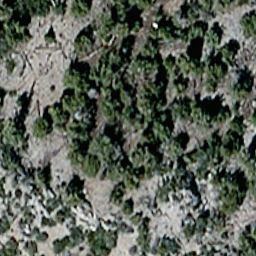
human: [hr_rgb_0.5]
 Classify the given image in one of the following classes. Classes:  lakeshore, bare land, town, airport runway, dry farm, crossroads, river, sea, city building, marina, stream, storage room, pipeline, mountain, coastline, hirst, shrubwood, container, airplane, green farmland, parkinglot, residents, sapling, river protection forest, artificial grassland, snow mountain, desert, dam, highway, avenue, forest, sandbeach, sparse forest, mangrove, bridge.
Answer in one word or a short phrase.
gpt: sparse forest